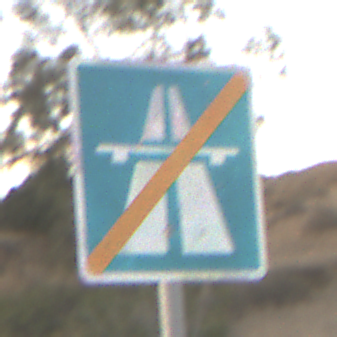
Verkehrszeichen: EndeAutbahn
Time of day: SunriseSunset
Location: Outdoor (RoadRail)
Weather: PartlyCloudy
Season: NotSpecified
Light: Natural